Question:
I have some code which adds entries from a .csv file to the MySQL database. I would like to know what datatype to use to add the percentage from the .csv file to the percentage column in the MySQL table.
I tried with decimal (Though I knew that was wrong.), and I got this error.
'''
java.sql.BatchUpdateException: Incorrect decimal value: '8%' for column 'Percentage' at row 1
'''
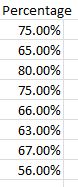
Answer: if you want to store like '80%' then the datatype should be 'varchar' or If you just want to put '80.11' then the datatype is decimal which you are using.
I would suggest you keep the datatype as it is(decimal) because after retrieving from Database if you want some calculations then it will be extra burden for you.
If it would be varchar then while retrieving it you have to keep in the string in java.Then you have to remove '%' then convert into float then calculations.